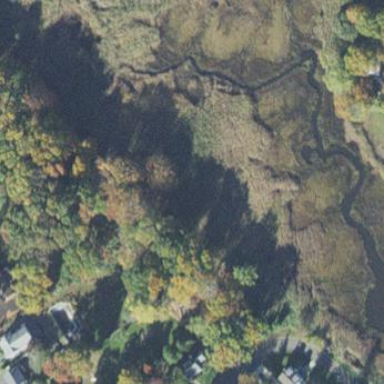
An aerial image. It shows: Saltmarsh wetland.